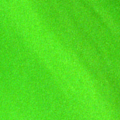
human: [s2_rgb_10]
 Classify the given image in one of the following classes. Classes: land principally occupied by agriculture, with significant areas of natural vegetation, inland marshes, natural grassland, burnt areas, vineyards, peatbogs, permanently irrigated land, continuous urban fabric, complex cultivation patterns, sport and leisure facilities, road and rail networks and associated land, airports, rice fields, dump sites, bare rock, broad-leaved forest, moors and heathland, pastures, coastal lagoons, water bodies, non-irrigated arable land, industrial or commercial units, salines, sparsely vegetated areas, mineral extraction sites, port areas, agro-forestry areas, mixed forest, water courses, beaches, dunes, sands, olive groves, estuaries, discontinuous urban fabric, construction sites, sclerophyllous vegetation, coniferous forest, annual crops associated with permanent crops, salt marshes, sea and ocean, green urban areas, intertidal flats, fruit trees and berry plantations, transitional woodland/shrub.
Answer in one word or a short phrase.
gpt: coastal lagoons